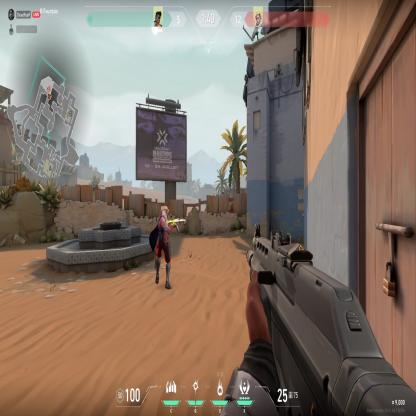
Label: enemy